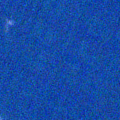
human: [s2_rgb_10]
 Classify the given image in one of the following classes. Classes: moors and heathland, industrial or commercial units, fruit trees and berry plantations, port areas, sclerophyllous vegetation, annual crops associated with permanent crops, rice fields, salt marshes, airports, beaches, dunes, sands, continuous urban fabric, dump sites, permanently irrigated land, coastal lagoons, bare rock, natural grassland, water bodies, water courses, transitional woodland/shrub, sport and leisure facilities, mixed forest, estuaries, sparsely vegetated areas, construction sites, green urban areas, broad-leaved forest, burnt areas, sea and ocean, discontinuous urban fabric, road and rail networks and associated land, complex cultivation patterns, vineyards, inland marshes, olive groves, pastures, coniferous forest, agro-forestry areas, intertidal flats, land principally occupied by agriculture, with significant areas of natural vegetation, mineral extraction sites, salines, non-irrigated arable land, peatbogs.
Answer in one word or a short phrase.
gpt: sea and ocean